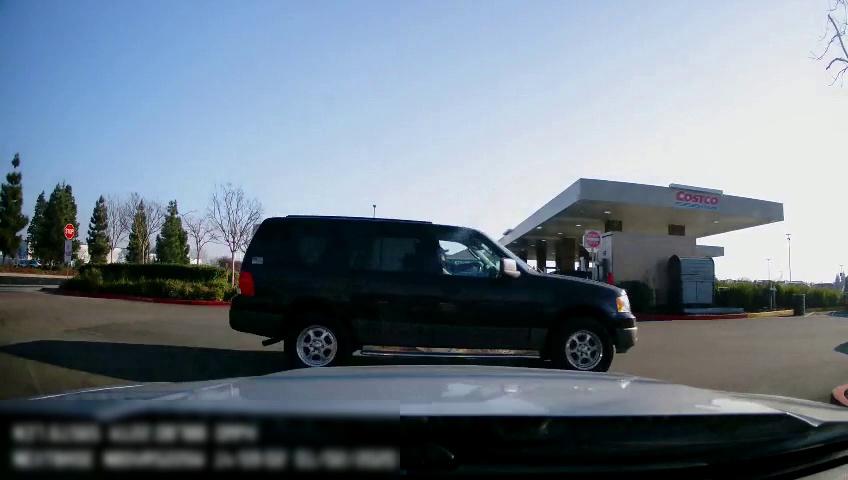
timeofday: Day
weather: Sunny
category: Drivable Space
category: Vehicles | SUV
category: Traffic | Signs
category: Traffic | Signs